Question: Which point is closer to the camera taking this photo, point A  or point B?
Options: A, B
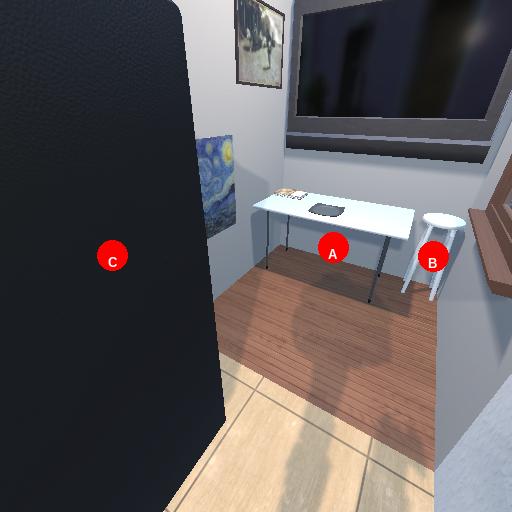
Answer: A